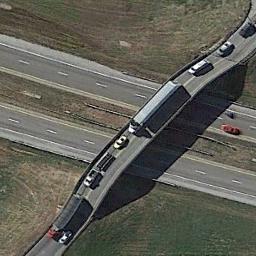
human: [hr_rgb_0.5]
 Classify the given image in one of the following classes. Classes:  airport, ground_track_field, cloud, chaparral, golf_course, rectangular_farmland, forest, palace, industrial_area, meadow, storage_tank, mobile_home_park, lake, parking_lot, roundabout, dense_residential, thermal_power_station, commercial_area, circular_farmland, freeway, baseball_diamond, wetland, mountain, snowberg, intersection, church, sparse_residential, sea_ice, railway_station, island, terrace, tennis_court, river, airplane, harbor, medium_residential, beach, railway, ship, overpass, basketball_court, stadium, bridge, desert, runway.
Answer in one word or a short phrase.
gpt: overpass